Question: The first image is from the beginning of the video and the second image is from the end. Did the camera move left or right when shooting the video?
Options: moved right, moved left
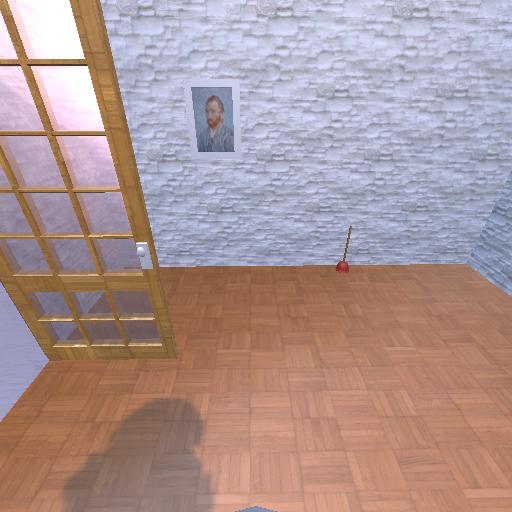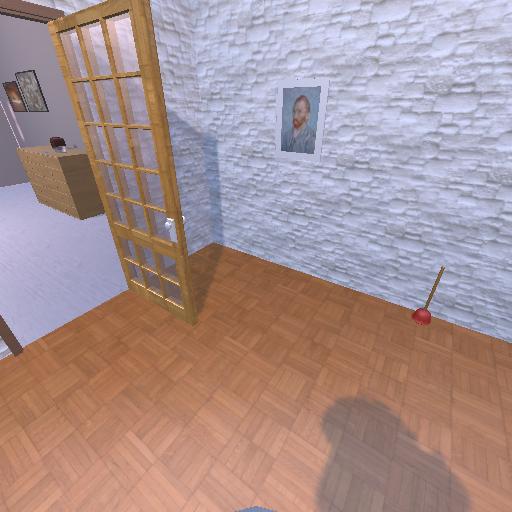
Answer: moved right